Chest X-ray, AP view. Patient: 27 years old, sex M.
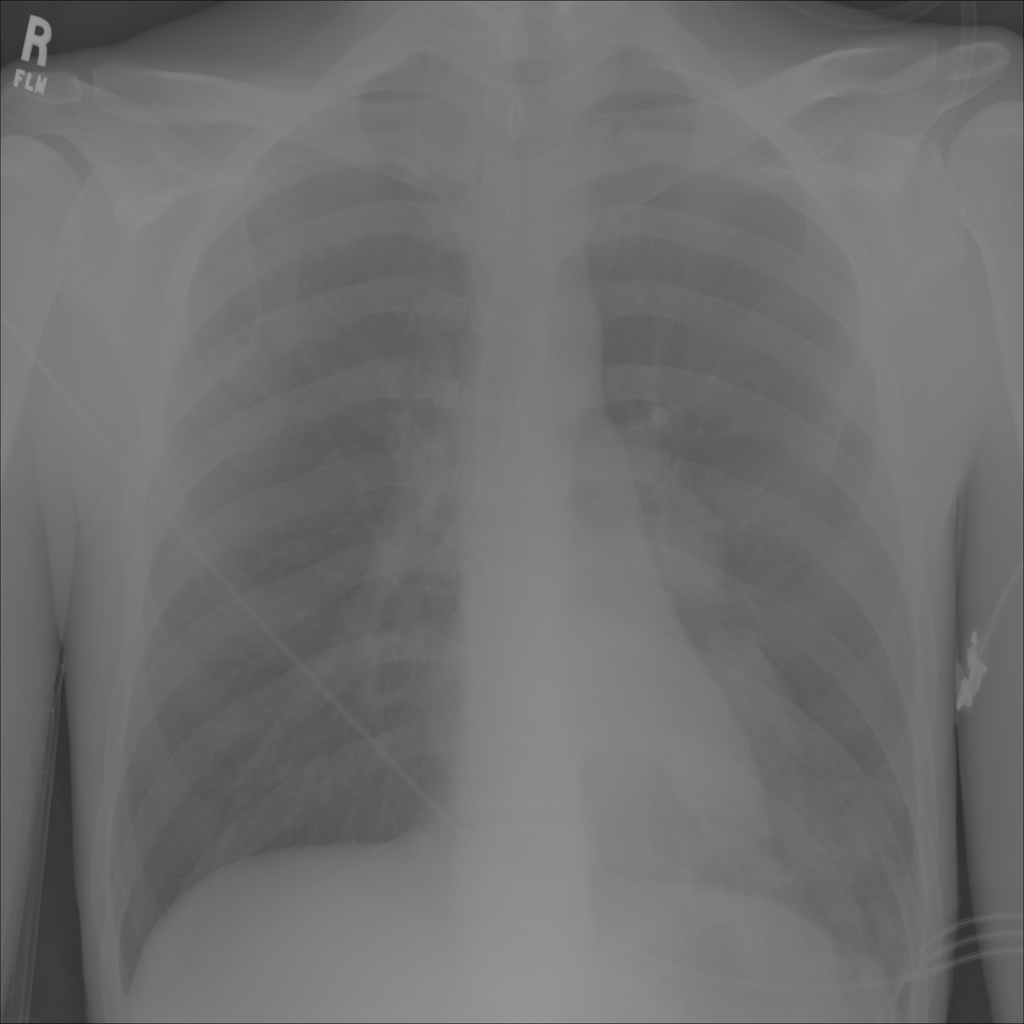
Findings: Mass